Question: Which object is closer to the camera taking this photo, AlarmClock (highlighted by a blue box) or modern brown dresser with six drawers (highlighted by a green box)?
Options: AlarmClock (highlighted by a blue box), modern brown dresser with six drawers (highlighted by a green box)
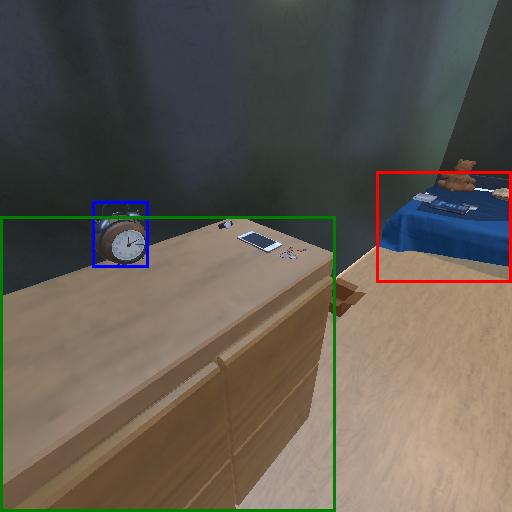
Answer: AlarmClock (highlighted by a blue box)